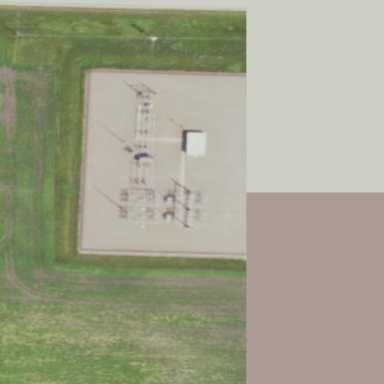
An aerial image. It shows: Substation surrounded by fence.